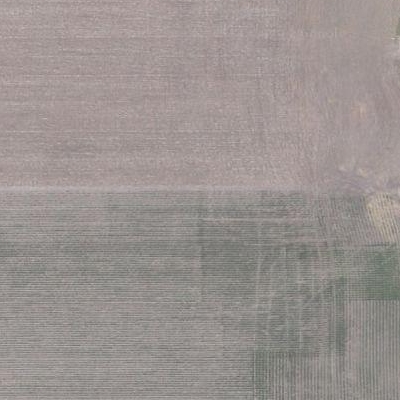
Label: bField